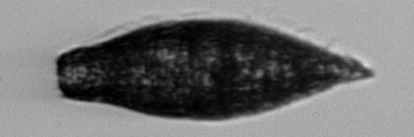
Label: Tiarina_fusus